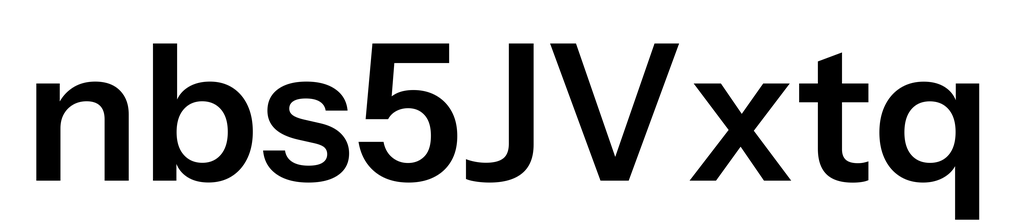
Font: InstrumentSans_SemiBold